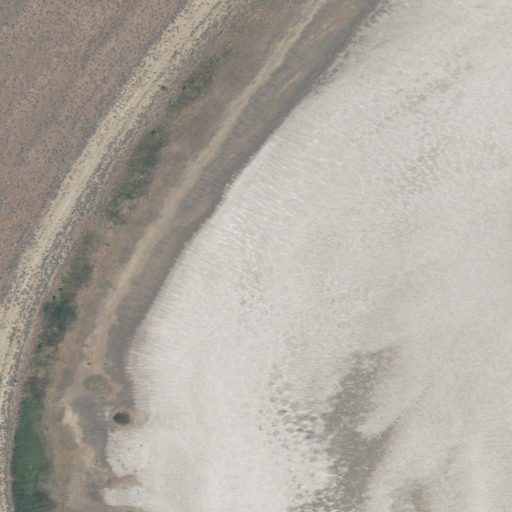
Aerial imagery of bar in Utah named Fremont Island Bar containing barren land, grassland, shrub, herbaceous wetlands, and woody wetlands